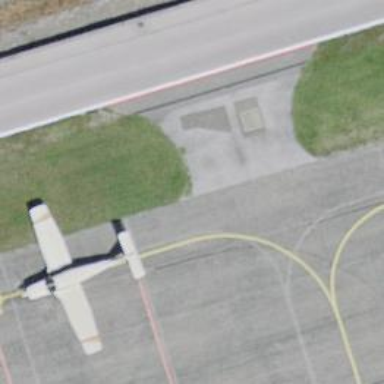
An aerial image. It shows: Image of taxiway at airport.